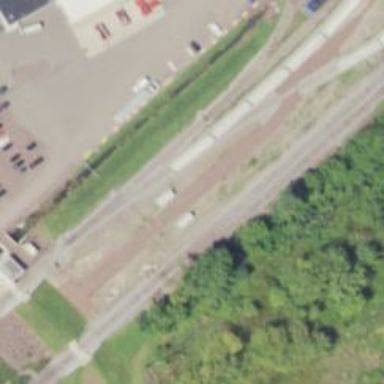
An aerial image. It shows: Railway siding with rails.